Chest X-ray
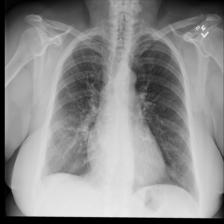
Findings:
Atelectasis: negative
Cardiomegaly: negative
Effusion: negative
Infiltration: negative
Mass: negative
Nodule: negative
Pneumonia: negative
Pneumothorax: positive
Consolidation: negative
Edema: negative
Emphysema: negative
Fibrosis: negative
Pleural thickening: negative
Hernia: negative